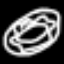
Label: donut